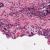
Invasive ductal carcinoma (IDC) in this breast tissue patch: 0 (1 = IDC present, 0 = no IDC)